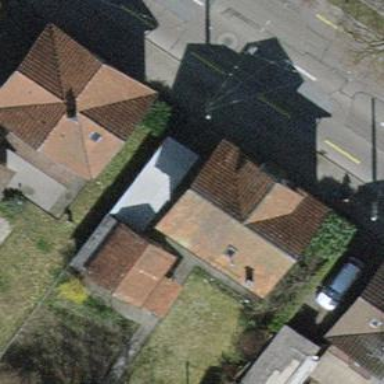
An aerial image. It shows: Detached building with gabled tile roof.